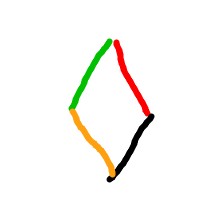
Shape: rhombus